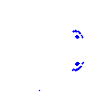
Particle: electron